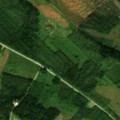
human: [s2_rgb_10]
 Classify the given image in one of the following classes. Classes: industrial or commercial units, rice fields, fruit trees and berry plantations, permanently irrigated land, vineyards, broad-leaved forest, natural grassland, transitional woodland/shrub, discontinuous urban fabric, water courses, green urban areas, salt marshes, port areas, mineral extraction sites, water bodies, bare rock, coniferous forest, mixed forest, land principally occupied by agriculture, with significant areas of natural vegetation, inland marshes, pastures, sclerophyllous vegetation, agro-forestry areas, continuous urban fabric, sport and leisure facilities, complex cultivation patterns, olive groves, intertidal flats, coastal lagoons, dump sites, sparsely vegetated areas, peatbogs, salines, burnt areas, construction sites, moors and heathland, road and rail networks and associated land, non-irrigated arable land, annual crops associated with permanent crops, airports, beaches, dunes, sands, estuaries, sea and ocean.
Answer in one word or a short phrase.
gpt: non-irrigated arable land, coniferous forest, mixed forest, transitional woodland/shrub